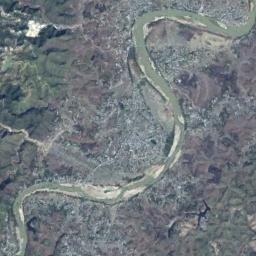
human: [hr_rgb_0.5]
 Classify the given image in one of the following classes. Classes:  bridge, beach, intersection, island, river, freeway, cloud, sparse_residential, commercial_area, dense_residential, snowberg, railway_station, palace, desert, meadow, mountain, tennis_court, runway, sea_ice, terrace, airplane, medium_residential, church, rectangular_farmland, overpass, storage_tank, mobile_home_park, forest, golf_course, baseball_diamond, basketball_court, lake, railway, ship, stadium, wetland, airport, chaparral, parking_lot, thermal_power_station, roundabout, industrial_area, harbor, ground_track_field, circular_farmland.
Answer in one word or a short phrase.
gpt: river